Question: how do we subclass a UIbutton and customize it so that it has a round end like this one on Periscope. The Following Button.
I would like to using .
Using a BezierPath perhaps? but I have a math problem creating the Path.
Any thoughts? Thank you

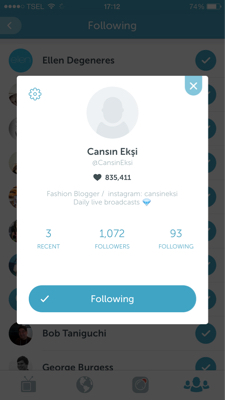
Answer: I have created that button using the layer.CornerRadius as below :-
'''
self.buyButton.layer.cornerRadius = self.buyButton.frame.size.height/2;
self.buyButton.clipsToBounds = YES;
'''
[UPDATED CODE - FOR SHADOW]
'''
self.buyButton.layer.masksToBounds = NO;
self.buyButton.layer.borderWidth = 1.0f; //Just for look n feel
self.buyButton.layer.shadowColor = [UIColor greenColor].CGColor;
self.buyButton.layer.shadowOpacity = 0.8;
self.buyButton.layer.shadowRadius = 12;
self.buyButton.layer.shadowOffset = CGSizeMake(12.0f, 12.0f);
'''

But why u don't want to use the method already provided as per your custom requirement I don't think you need to use bezier path for this.
UPDATED SCREENSHOT :